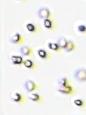
Label: Phaeocystis